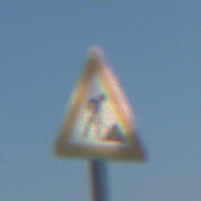
Verkehrszeichen: Arbeitsstelle
Umgebung: Outdoor, RoadRail
Tageszeit: MorningAfternoon
Wetter: Clear
Licht: Natural
Jahreszeit: NotSpecified
Kontrast: HighContrast